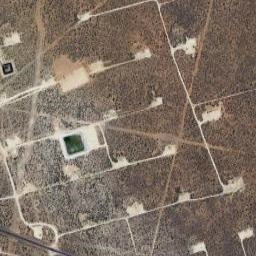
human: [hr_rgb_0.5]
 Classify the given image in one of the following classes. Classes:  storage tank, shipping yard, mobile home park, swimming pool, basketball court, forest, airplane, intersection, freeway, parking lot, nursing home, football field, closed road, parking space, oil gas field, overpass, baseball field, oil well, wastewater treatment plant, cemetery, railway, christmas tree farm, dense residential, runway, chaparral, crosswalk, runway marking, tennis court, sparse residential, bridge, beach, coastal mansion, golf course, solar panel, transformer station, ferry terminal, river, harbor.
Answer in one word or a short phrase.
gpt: oil gas field